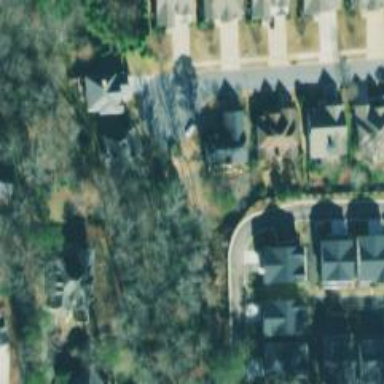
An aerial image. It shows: Residential road.